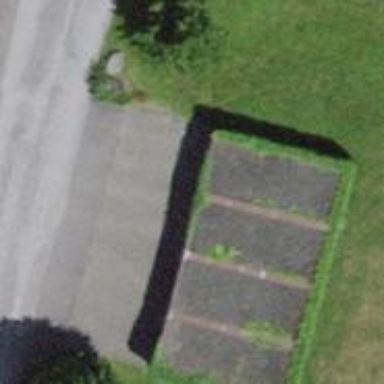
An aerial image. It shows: Group of garages.